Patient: sex F, age 48
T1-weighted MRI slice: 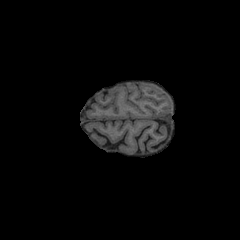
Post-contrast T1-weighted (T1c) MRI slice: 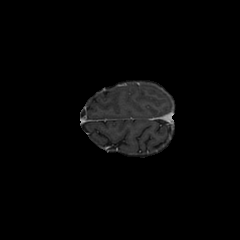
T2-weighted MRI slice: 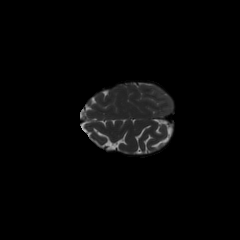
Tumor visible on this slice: no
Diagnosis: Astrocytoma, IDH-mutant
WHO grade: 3